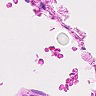
Metastatic tissue present: no